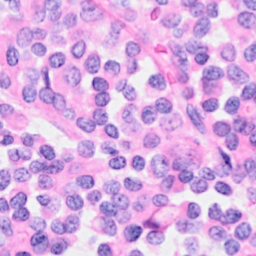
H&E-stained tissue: Breast